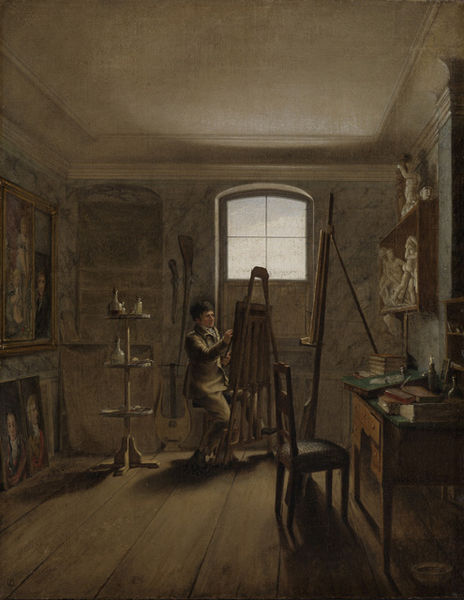
Titel: Der Maler Gerhard von Kügelgen in seinem Atelier
Künstler: Georg Friedrich Kersting
Standort: Karlsruhe
Institution: Staatliche Kunsthalle Karlsruhe
Schlagwörter: blau, dunkel, gemälde, mann, nackt, schatten, sitzen, braun, fenster, glas, hell, holz, hut, licht, raum, stuhl, tisch, zimmer, malerei, flasche, flaschen, regal, wand, rahmen, schüssel, bild, innenraum, instrument, niederlande, porträt, öl, boden, sitzend, decke, gitarre, musik, person, statue, bilder, bilderrahmen, bücher, schreibtisch, farbe, dielen, hocker, figuren, holzboden, musikinstrument, atelier, maler, staffelei, stuck, kammer, bretter, oberkörper, selbstporträt, wände, buch, fensterkreuz, porträts, brett, künstler, selbstbildnis, leinwand, malen, pinsel, schubladen, skulpturen, statuen, gewehr, laute, gewehre, sekretär, harfe, stafelei, gefäße, etagere, zimme, musikinstrumente, malend, tsich, flasch, arbeitsraum, bch, stellage, etagiere, licht#, menage, studienobjekte, tapele, künstler raum, stguhl